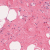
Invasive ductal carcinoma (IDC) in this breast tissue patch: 0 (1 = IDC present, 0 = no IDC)